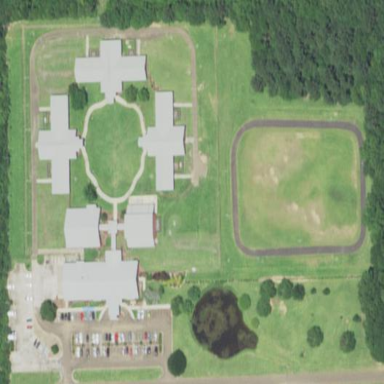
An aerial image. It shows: Prison.